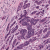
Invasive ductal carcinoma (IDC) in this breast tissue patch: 1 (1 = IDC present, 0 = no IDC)